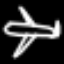
Label: airplane